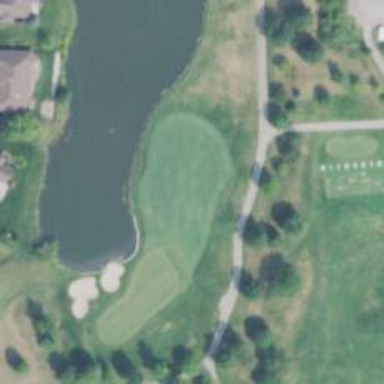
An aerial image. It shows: Golf hole.